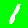
Digit: 1